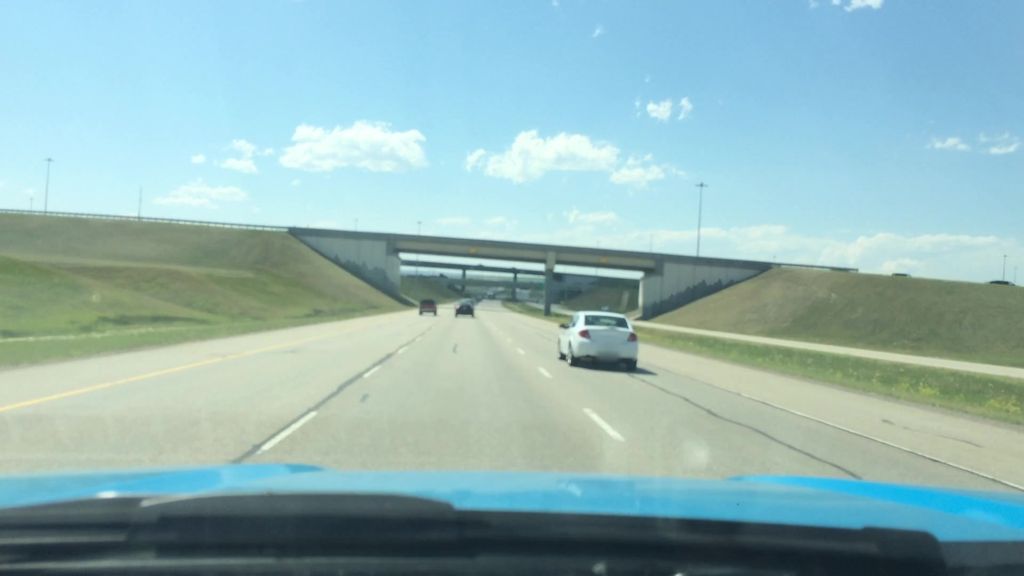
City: calgary